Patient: sex M, age 34
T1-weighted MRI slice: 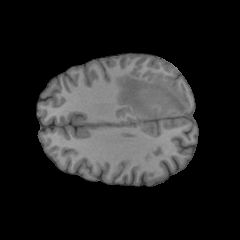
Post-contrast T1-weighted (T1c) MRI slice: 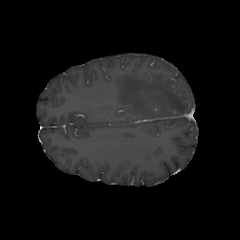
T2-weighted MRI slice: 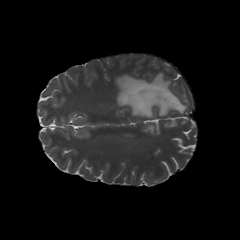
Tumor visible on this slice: yes
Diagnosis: Astrocytoma, IDH-mutant
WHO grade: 3